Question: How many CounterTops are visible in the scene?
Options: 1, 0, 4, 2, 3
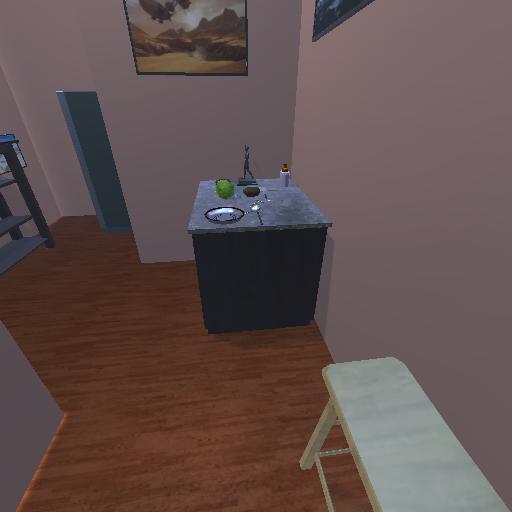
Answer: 1